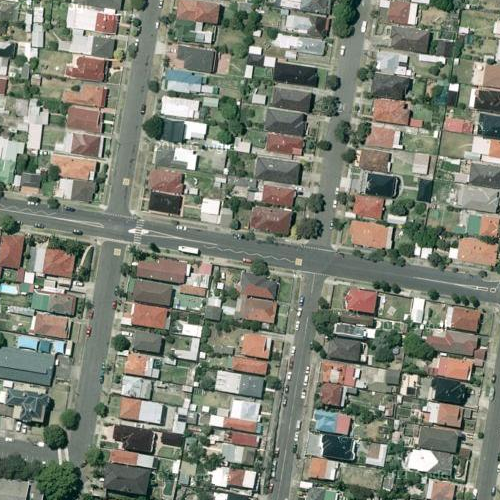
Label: sydney